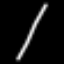
Label: line